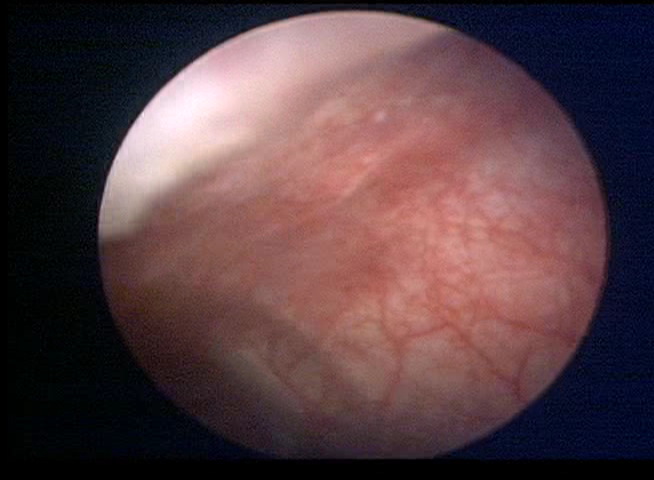
Modality: WLC
Class: Normal mucosa
Bladder cancer association: No